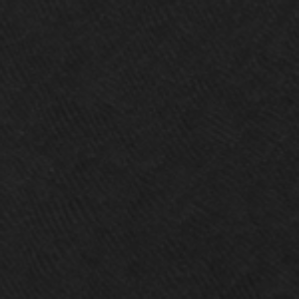
Label: frost